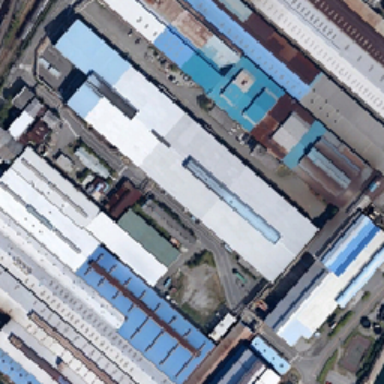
Many large factories are being built in factories .